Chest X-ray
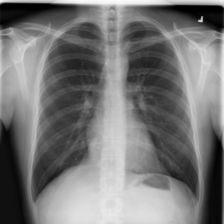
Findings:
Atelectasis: negative
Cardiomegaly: negative
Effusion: negative
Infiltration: positive
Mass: negative
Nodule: negative
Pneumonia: negative
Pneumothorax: negative
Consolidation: negative
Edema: negative
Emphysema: negative
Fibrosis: negative
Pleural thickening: negative
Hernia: negative